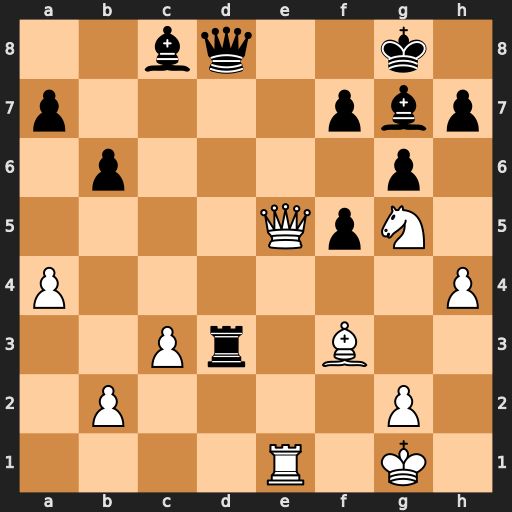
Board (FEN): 2bq2k1/p4pbp/1p4p1/4QpN1/P6P/2Pr1B2/1P4P1/4R1K1
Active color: w
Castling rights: -
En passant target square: -
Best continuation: Qe8+ Qxe8 Rxe8+ Bf8 Rxc8